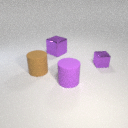
large purple metal cube behind small purple metal cube